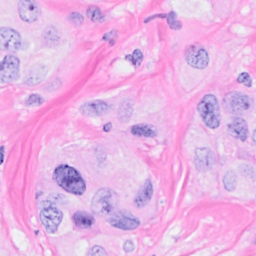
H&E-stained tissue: Breast